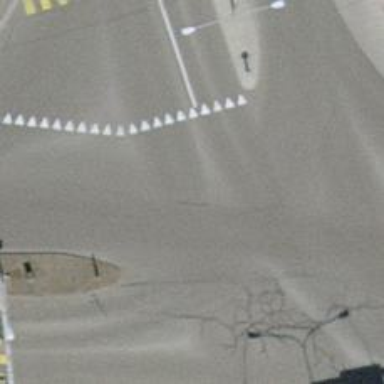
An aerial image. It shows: Secondary road with asphalt surface.